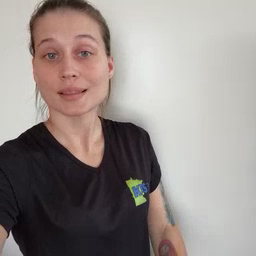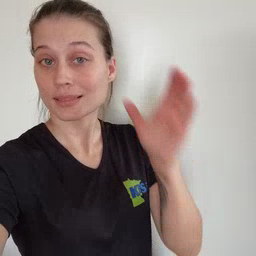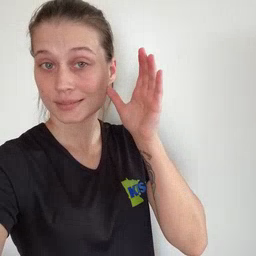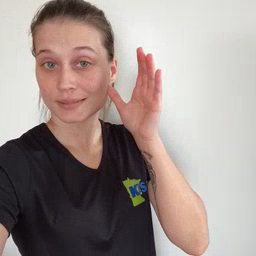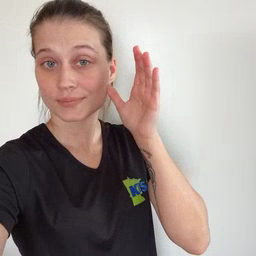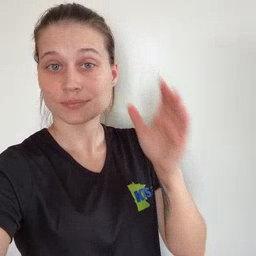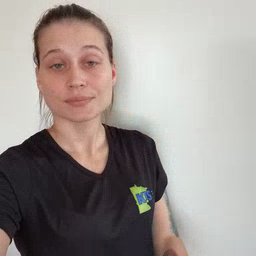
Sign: listen